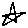
Label: star